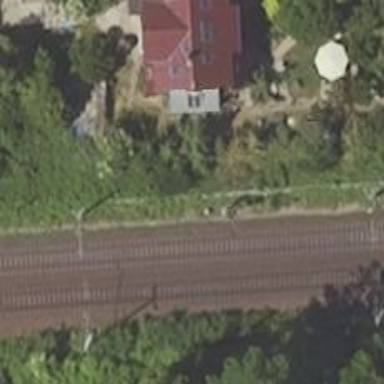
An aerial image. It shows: Railway signal.